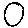
Label: circle